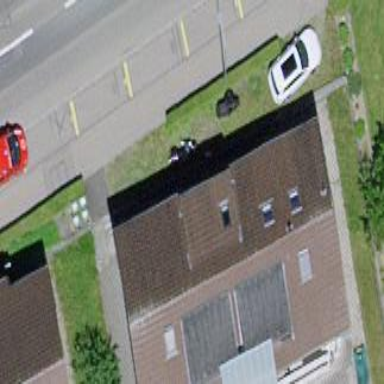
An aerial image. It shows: Residential building.